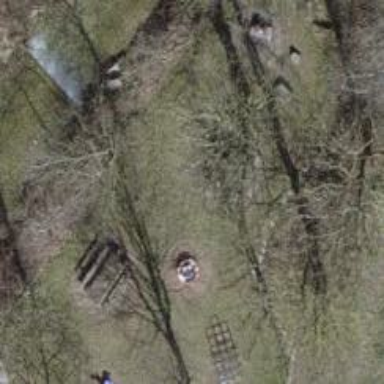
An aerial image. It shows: Picnic table located in leisure land area.